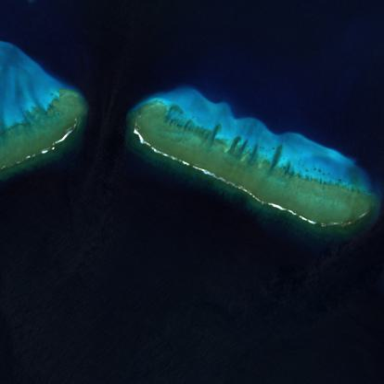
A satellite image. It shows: Beautiful reef in its natural habitat.